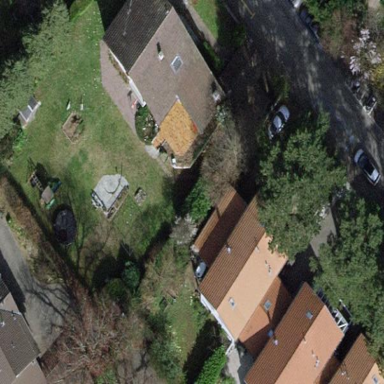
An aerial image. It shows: Garden surrounded by fence.